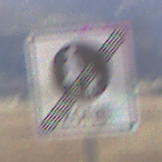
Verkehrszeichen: EndeFussgaengerzone
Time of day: MorningAfternoon
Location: Outdoor (Nature)
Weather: PartlyCloudy
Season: NotSpecified
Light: Natural